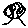
Label: tree